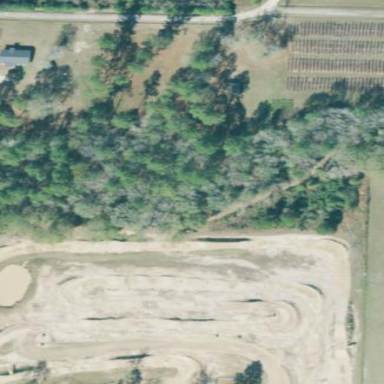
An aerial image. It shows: Unpaved raceway used for motocross.